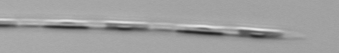
Label: Pseudo-nitzschia